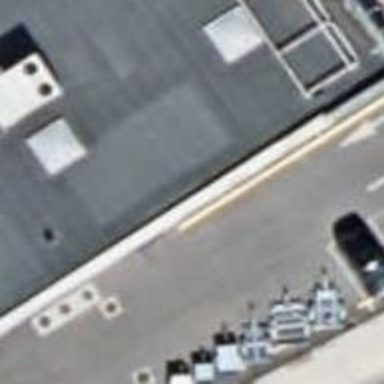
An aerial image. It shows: Car repair shop.